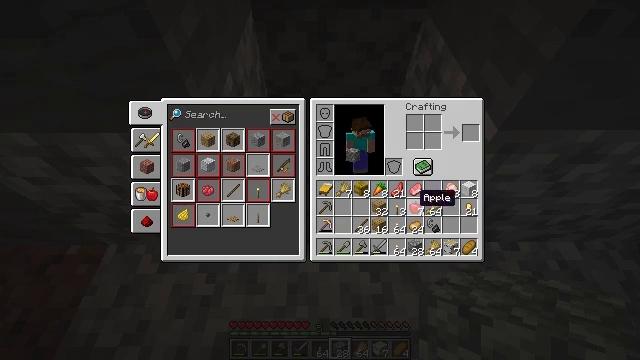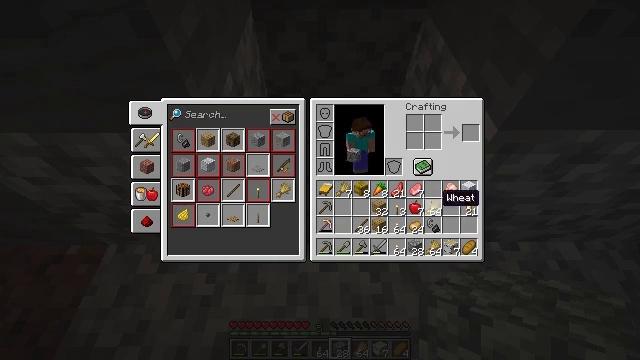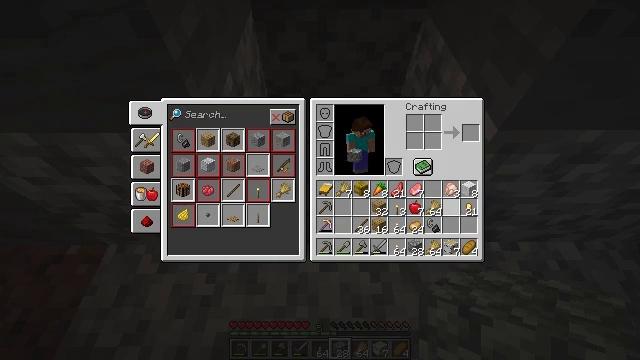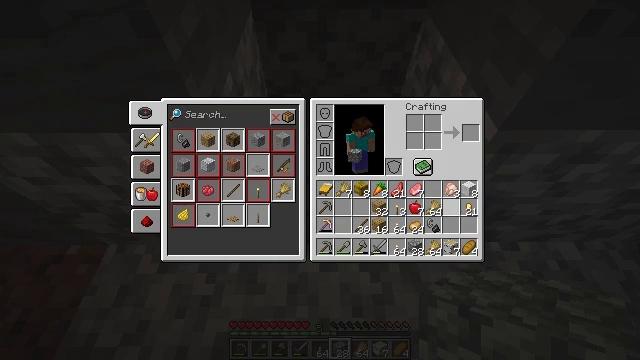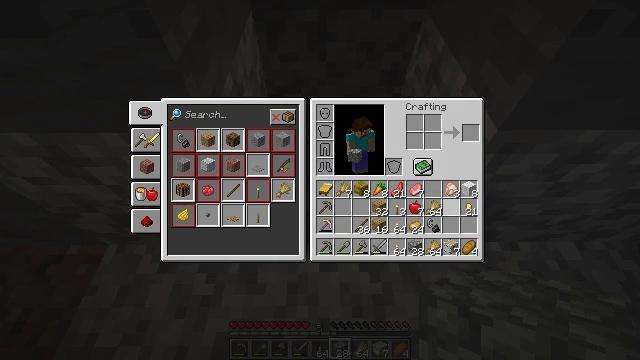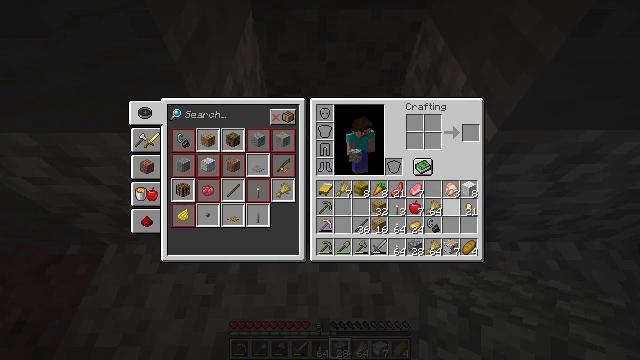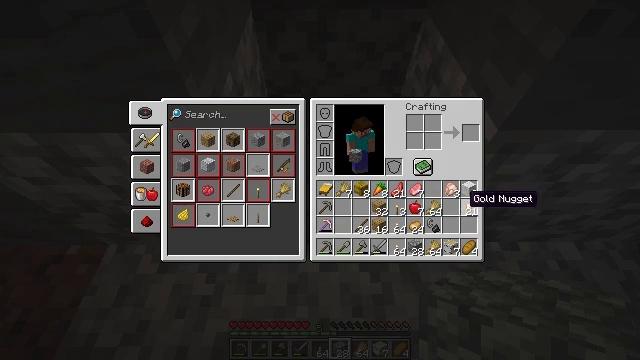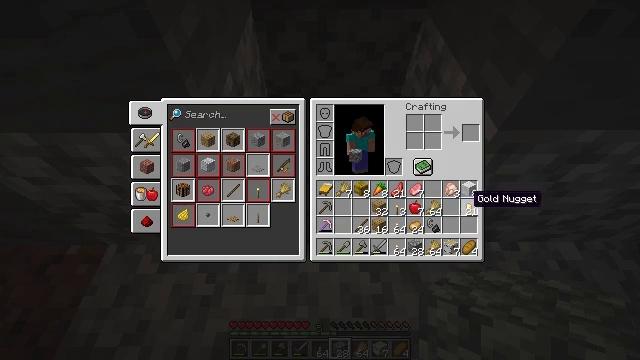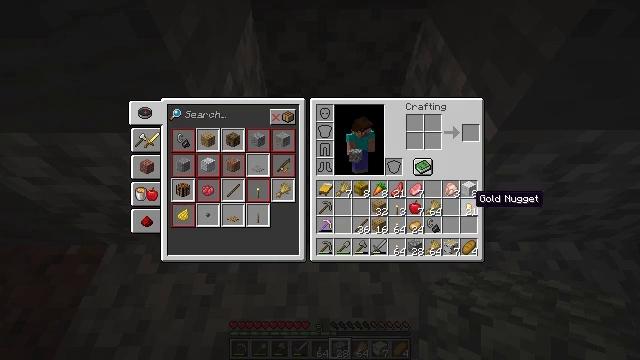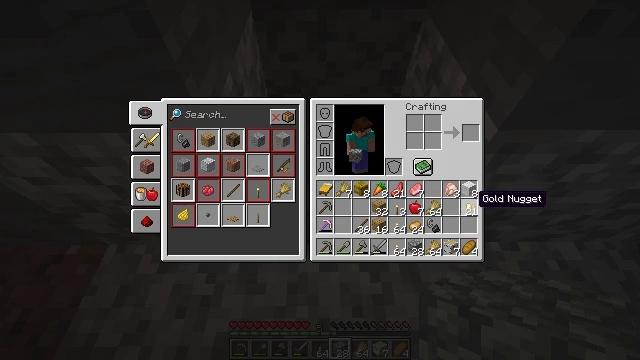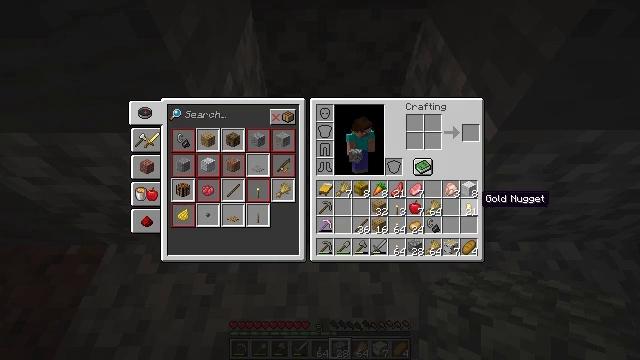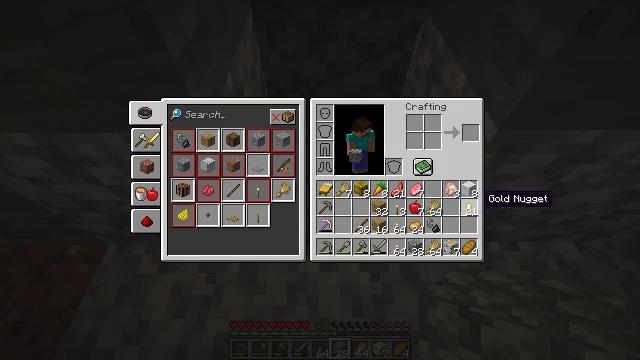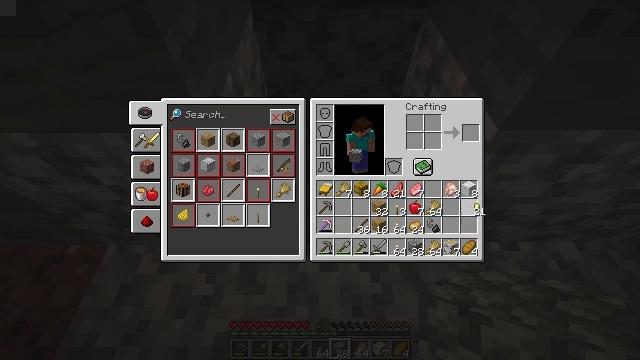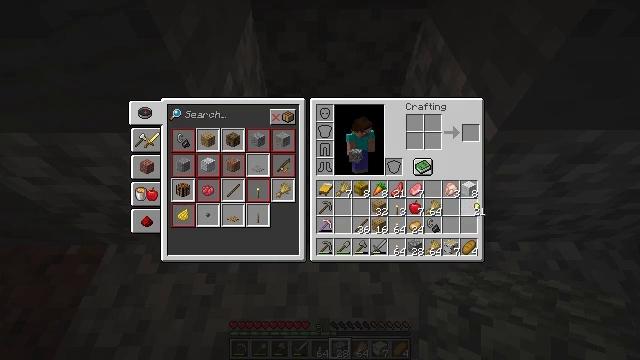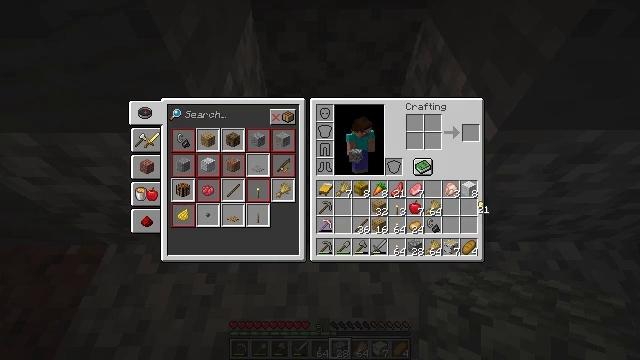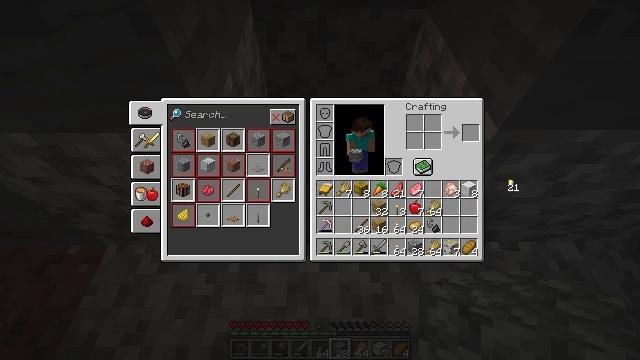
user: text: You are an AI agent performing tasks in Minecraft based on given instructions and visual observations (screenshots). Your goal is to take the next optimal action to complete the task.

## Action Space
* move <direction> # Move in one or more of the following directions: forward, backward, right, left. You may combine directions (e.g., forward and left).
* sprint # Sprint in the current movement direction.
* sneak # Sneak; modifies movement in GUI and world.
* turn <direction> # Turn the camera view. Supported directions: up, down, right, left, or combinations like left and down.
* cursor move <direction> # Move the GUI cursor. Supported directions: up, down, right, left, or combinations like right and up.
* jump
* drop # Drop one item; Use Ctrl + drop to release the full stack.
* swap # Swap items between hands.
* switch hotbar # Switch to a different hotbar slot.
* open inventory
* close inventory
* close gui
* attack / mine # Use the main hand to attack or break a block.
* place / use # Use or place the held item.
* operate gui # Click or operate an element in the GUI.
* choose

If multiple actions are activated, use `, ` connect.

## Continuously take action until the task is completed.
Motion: motion action
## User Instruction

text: Drop a gold nugget.
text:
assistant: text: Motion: cursor move right
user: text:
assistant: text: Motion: cursor move right
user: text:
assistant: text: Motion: no_op
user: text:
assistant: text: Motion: no_op
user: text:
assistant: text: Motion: no_op
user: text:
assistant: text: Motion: no_op
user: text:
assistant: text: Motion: no_op
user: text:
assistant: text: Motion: no_op
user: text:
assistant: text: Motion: no_op
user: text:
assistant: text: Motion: no_op
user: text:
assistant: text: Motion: no_op
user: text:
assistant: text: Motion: operate gui
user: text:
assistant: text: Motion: operate gui
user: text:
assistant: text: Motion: operate gui
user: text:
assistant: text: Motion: cursor move right and up
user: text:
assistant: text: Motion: cursor move right and up
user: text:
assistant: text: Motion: cursor move up
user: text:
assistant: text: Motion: operate gui
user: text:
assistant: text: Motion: operate gui
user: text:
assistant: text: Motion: operate gui
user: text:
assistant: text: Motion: no_op
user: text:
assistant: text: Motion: no_op
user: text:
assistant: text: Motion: cursor move left
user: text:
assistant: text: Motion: cursor move left and down
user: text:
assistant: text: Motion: cursor move left and down
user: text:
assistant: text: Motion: no_op